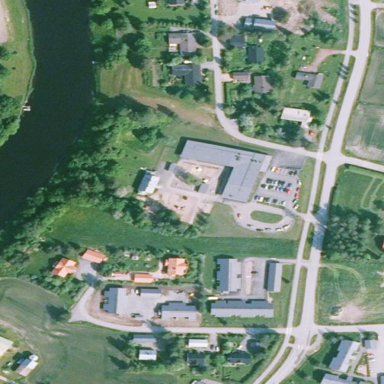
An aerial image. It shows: Kindergarten.